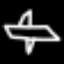
Label: airplane